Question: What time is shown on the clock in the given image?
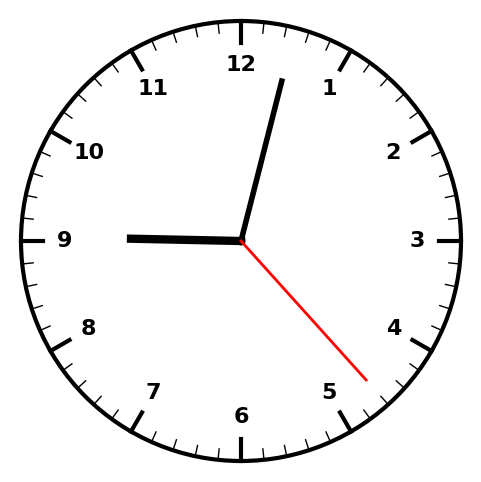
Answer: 09:02:23